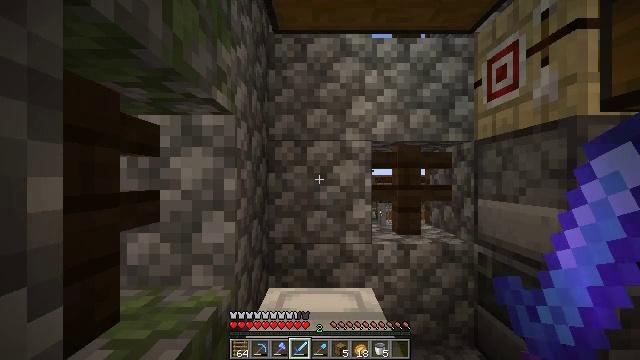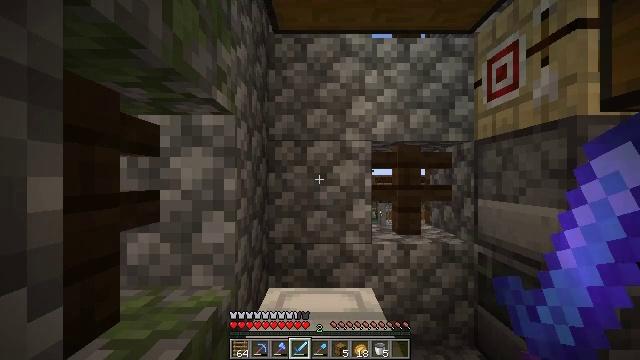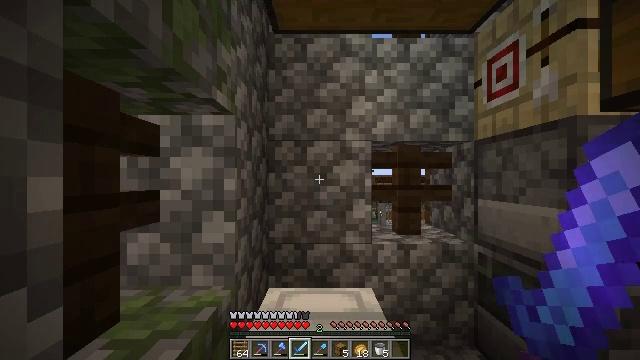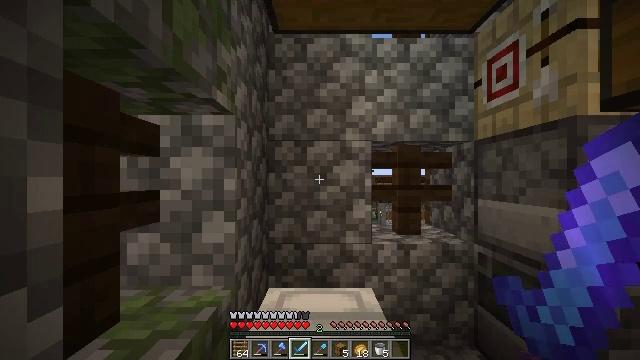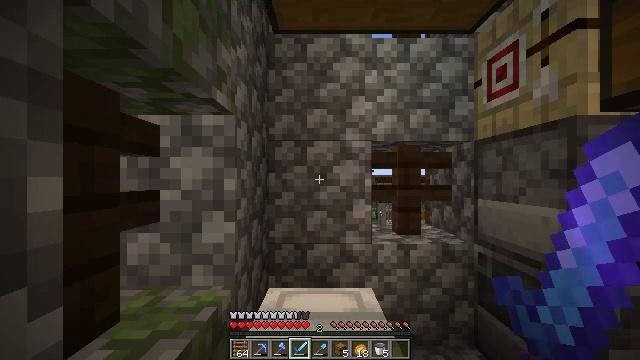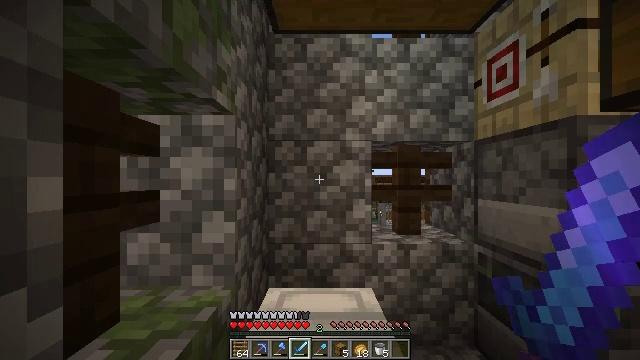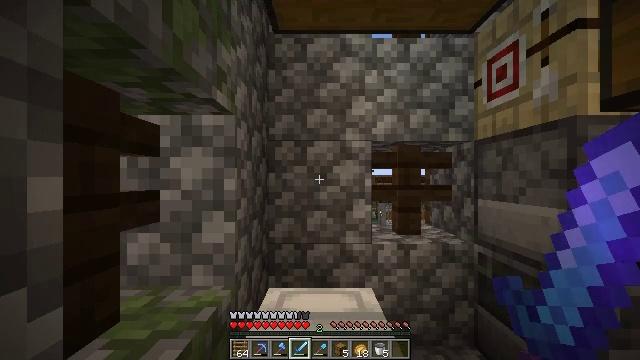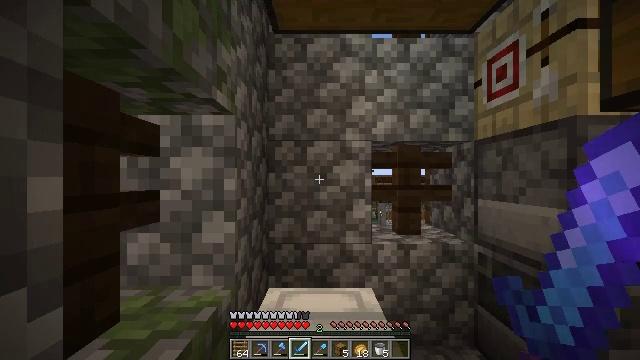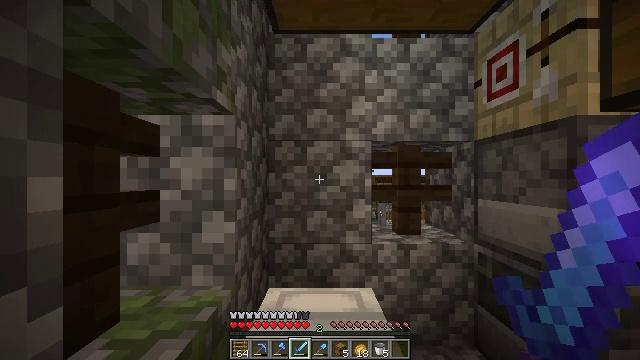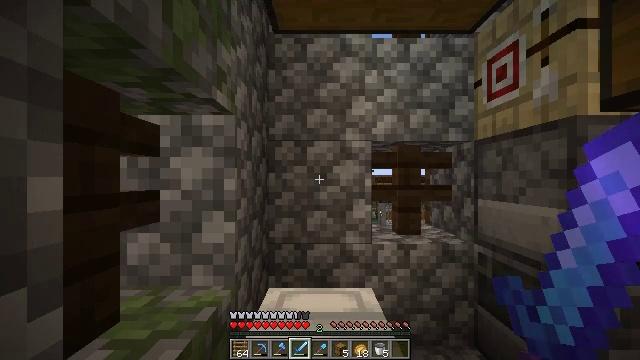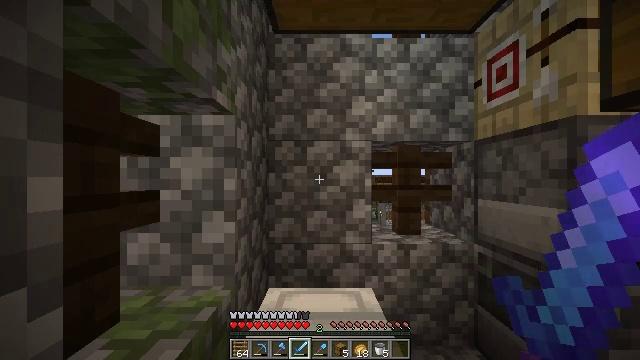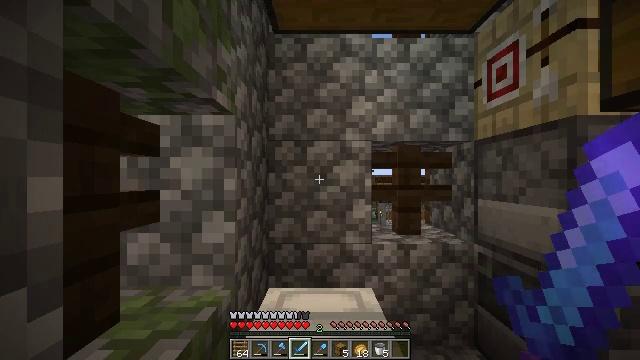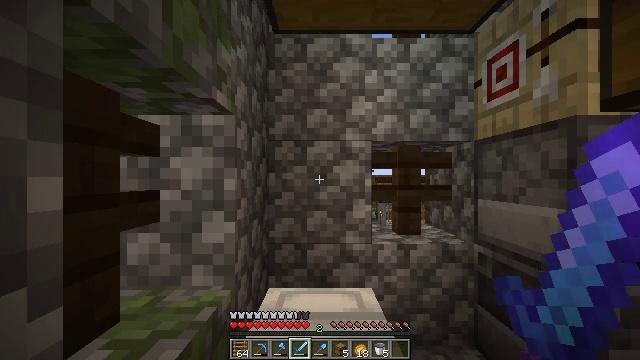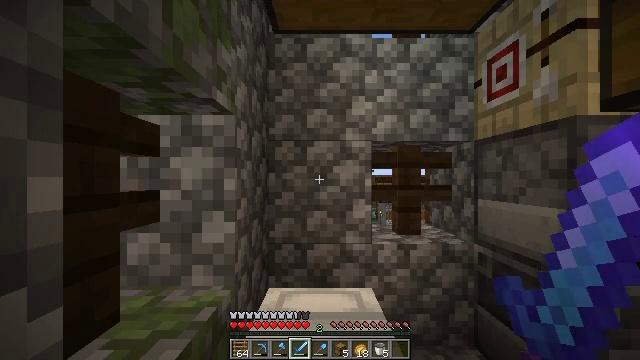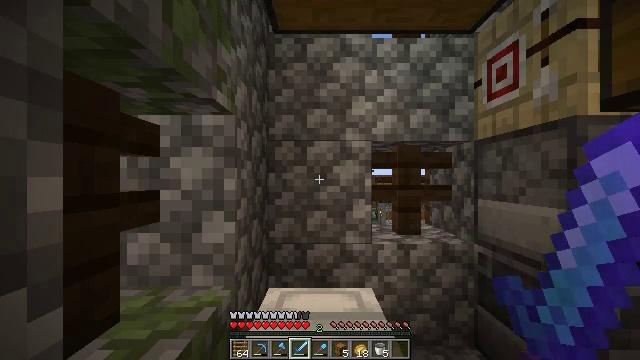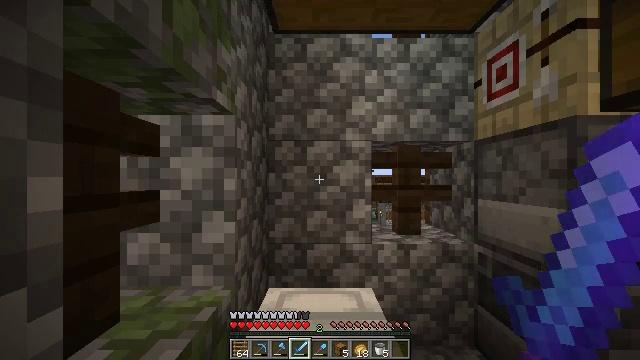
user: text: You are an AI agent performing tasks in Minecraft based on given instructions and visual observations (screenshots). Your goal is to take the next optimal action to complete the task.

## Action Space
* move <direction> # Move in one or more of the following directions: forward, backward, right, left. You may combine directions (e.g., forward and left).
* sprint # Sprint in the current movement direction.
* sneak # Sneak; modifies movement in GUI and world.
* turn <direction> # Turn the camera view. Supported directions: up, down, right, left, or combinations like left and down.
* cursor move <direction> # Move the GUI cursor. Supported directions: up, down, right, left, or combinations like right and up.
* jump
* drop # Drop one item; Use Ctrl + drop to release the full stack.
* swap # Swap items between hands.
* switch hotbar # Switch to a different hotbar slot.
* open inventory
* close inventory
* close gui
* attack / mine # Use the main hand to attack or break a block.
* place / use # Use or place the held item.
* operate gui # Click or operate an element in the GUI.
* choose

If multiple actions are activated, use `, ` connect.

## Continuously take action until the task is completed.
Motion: motion action
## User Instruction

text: Attack the glass to break it.
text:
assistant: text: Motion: no_op
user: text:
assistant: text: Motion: no_op
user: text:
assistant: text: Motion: no_op
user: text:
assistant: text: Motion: no_op
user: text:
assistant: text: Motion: no_op
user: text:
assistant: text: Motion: no_op
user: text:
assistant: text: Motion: no_op
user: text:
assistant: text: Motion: no_op
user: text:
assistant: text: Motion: no_op
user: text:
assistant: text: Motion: no_op
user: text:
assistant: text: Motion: no_op
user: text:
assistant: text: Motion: no_op
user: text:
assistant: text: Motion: no_op
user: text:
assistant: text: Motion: no_op
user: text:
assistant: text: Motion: no_op
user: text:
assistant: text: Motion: no_op
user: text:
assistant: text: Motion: no_op
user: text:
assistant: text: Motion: no_op
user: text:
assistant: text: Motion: no_op
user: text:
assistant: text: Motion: no_op
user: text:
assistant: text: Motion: no_op
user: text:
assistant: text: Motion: no_op
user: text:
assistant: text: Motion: no_op
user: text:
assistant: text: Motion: no_op
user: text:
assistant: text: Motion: no_op
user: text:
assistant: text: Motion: no_op
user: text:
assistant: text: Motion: no_op
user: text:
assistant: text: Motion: no_op
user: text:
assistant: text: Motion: no_op
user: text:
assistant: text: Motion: no_op